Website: crate-barrel
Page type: delivery-shipping
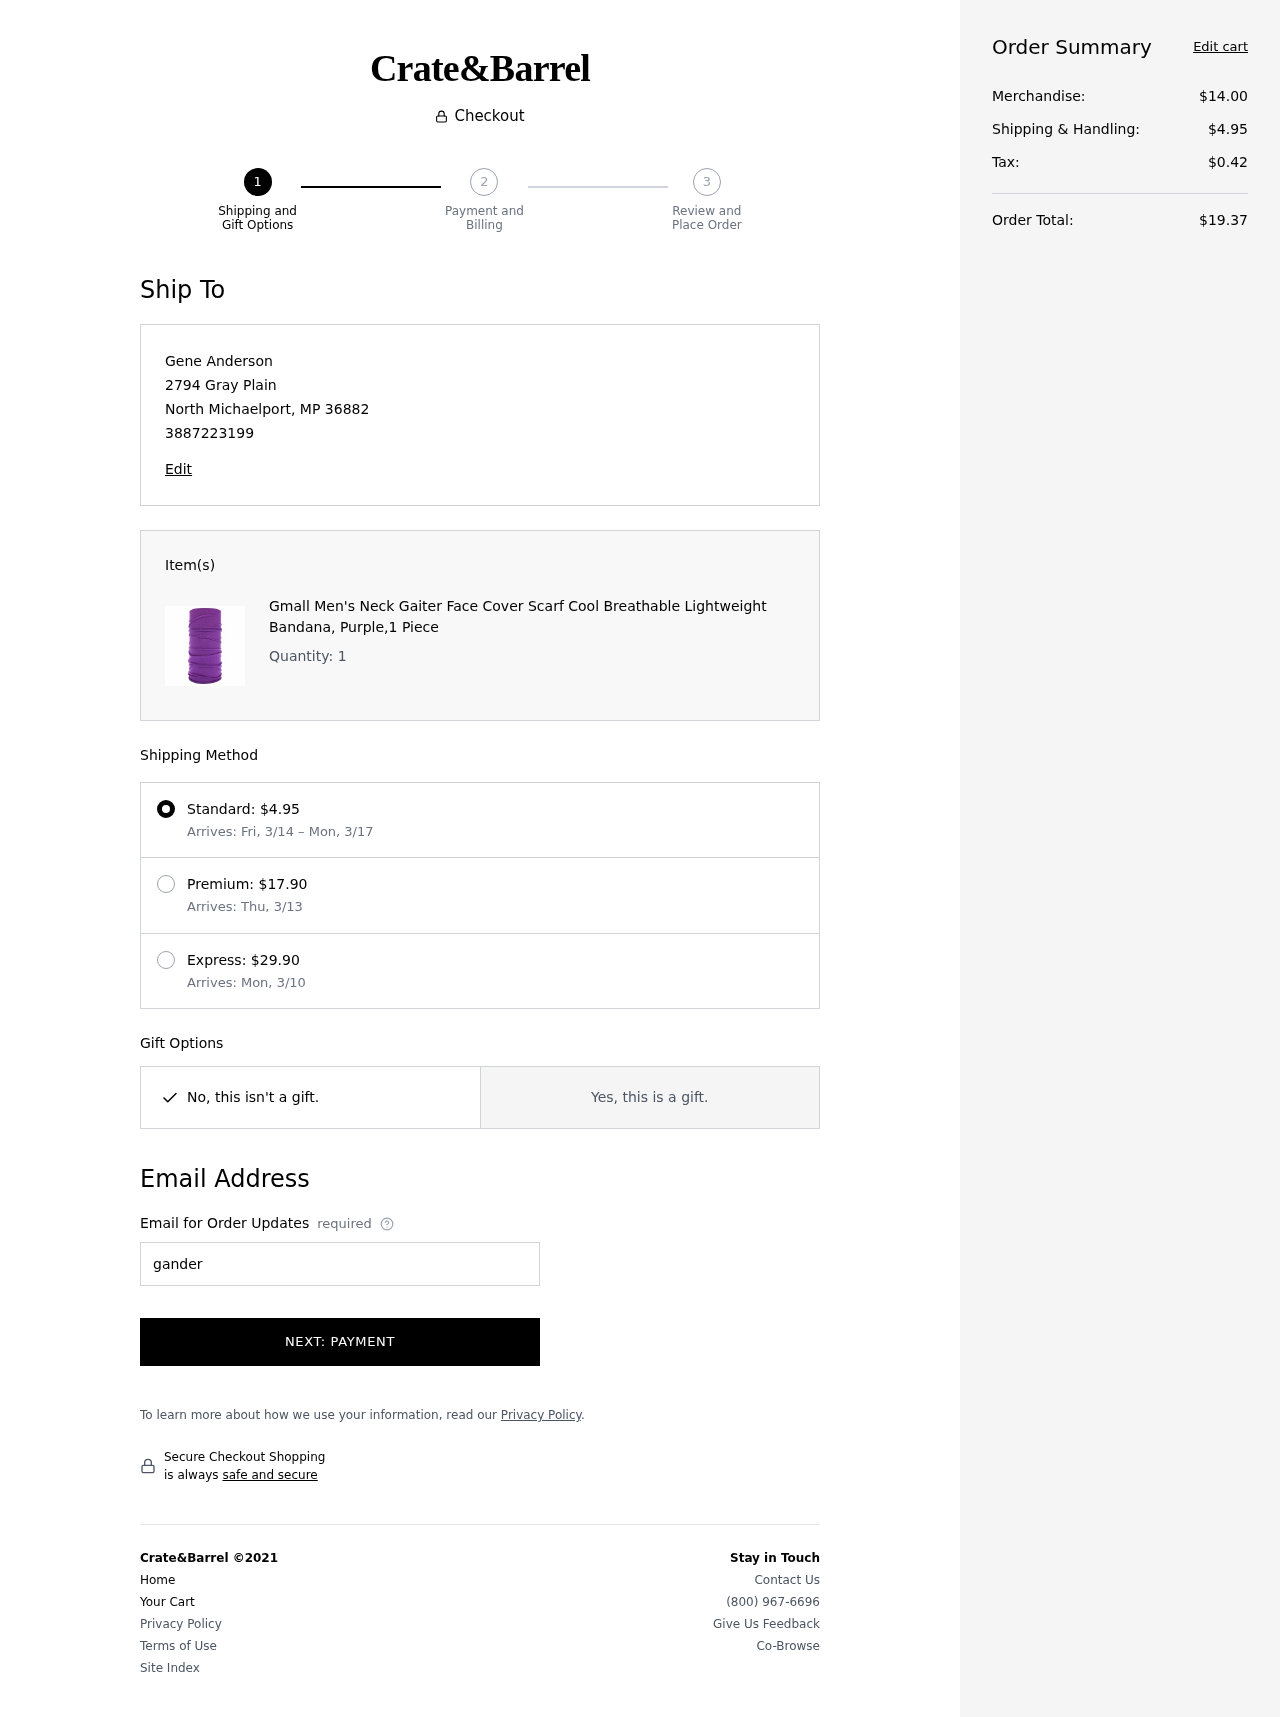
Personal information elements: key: PII_CITY
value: North Michaelport
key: PII_EMAIL
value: ganderson@gmail.com
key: PII_FULLNAME
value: Gene Anderson
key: PII_PHONE
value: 3887223199
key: PII_POSTCODE
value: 36882
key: PII_STATE_ABBR
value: MP
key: PII_STREET
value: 2794 Gray Plain
Product elements: key: PRODUCT1_NAME
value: Gmall Men's Neck Gaiter Face Cover Scarf Cool Breathable Lightweight Bandana, Purple,1 Piece
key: PRODUCT1_QUANTITY
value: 1
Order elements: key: ORDER_SHIPPING_COST
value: $4.95
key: ORDER_SHIPPING_DATE
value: Fri, 3/14
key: ORDER_DELIVERY_DATE
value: Mon, 3/17
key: ORDER_SHIPPING_COST2
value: $17.90
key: ORDER_DELIVERY_DATE2
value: Arrives: Thu, 3/13
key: ORDER_SHIPPING_COST3
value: $29.90
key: ORDER_DELIVERY_DATE3
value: Arrives: Mon, 3/10
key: ORDER_SUBTOTAL
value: $14.00
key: ORDER_TAX
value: $0.42
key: ORDER_TOTAL
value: $19.37